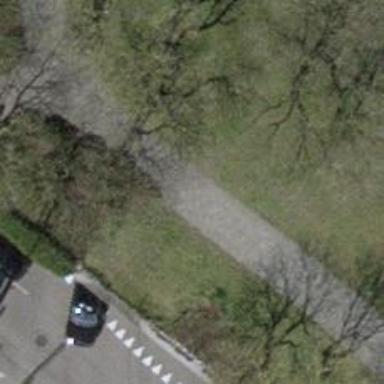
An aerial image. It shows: Footway with sett surface.